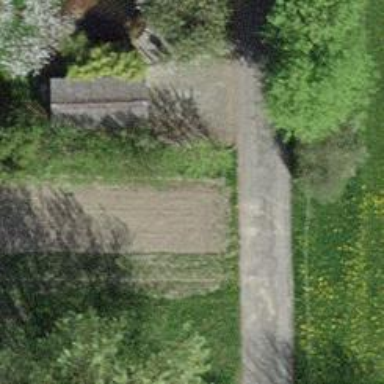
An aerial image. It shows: Hedge barrier.